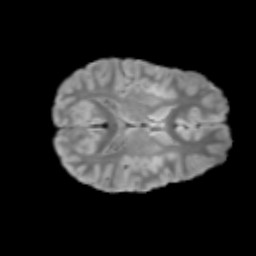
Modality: T2w
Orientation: axial
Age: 12
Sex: female
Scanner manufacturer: siemens
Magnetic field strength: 3 T
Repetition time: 3.8 s
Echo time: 0.07 s